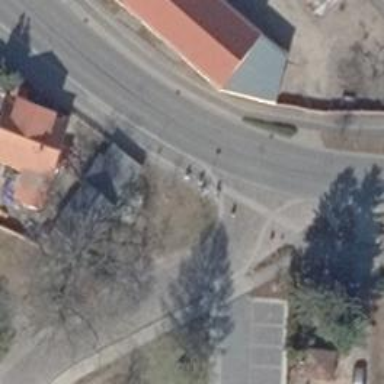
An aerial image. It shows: Unmarked crossing on the road.